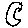
Label: moon